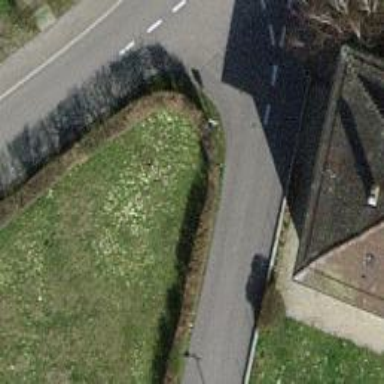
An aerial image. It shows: Hedge acting as barrier.